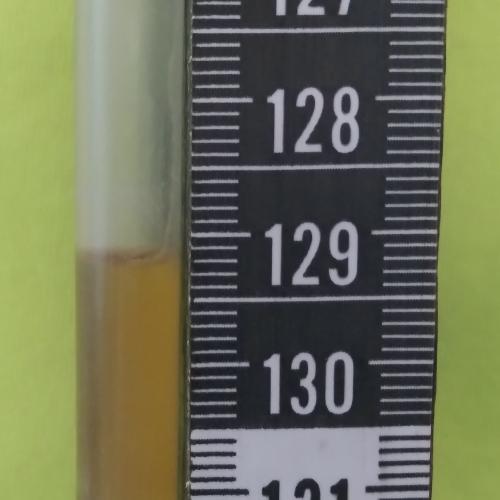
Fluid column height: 129.2 cm